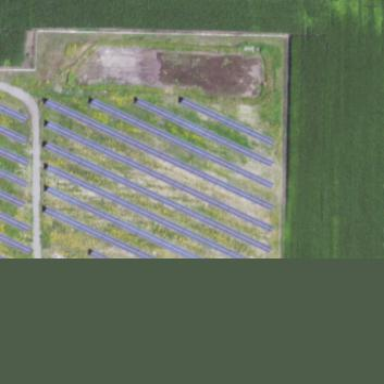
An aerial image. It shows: Solar power generator utilizing photovoltaic technology with solar photovoltaic panels.